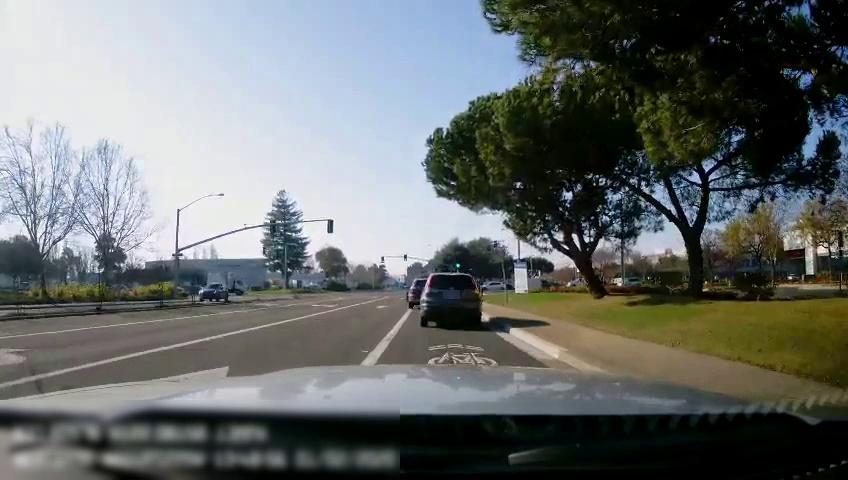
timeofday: Day
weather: Sunny
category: Drivable Space
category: Drivable Space
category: Vehicles | Car
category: Vehicles | SUV
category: Vehicles | SUV
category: Vehicles | Truck
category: Vehicles | SUV
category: Lanes | Current Lane
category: Lanes | Alternate Lane
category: Lanes | Alternate Lane
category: Traffic | Lights
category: Traffic | Lights